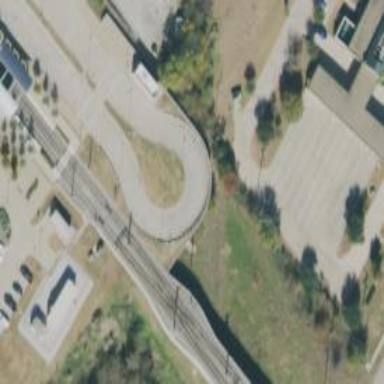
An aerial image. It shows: Busway road.